Interaction volume radius: 5 \u00c5
Interaction volume height: 20 \u00c5
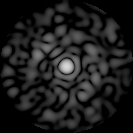
Disorder parameter: 0.858